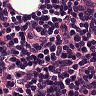
Metastatic tissue present: no